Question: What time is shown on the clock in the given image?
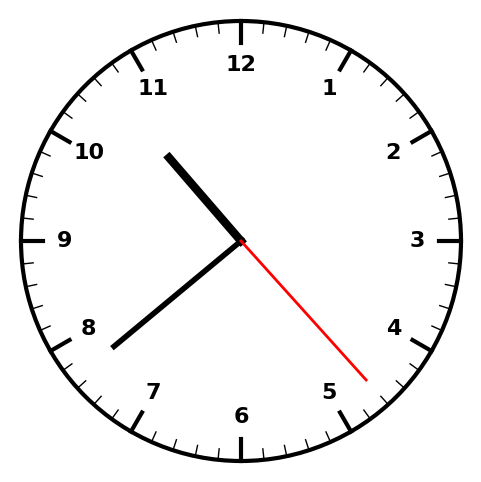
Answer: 10:38:23